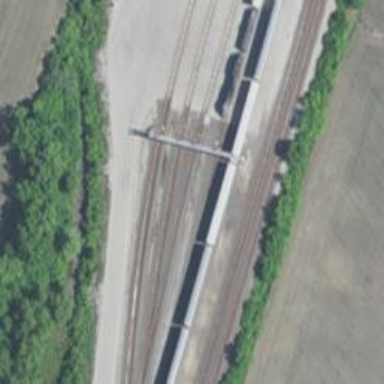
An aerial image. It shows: Railway yard used for servicing trains.